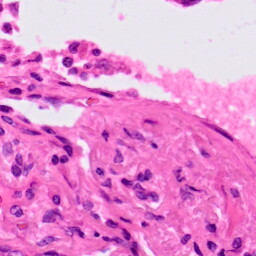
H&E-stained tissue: Lung